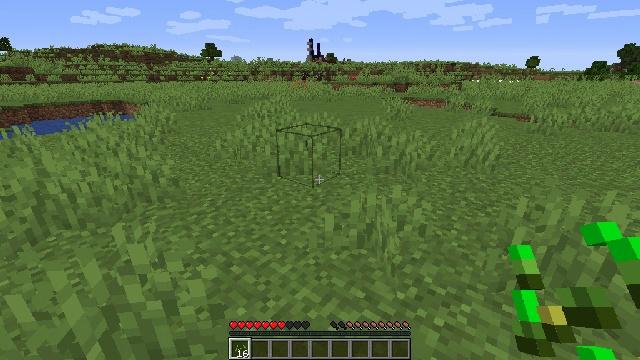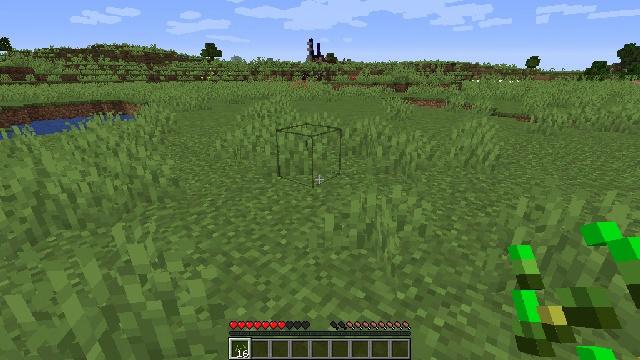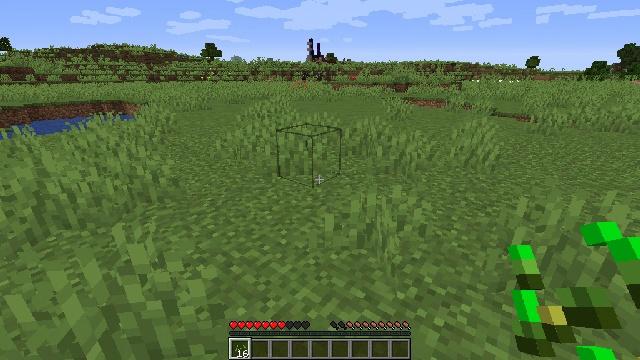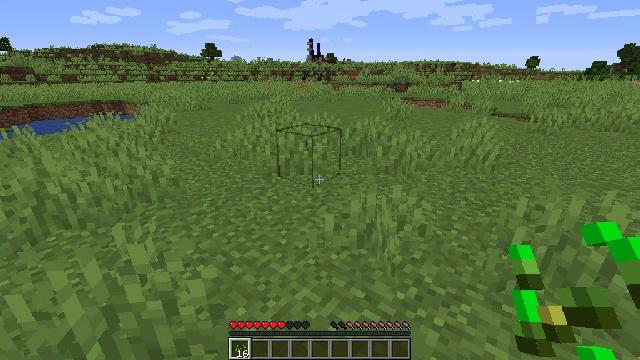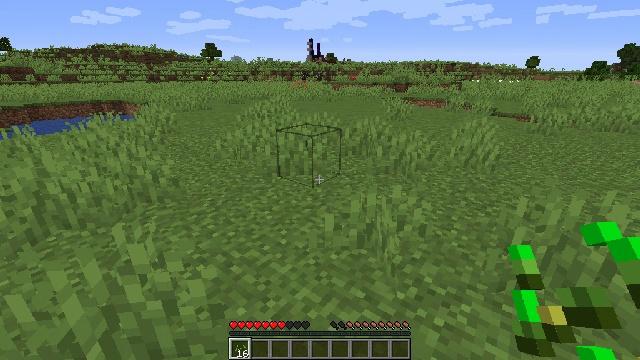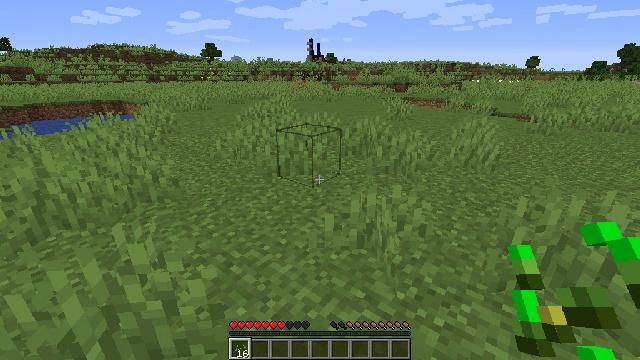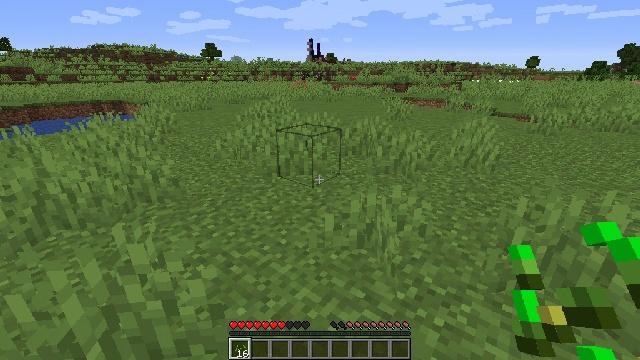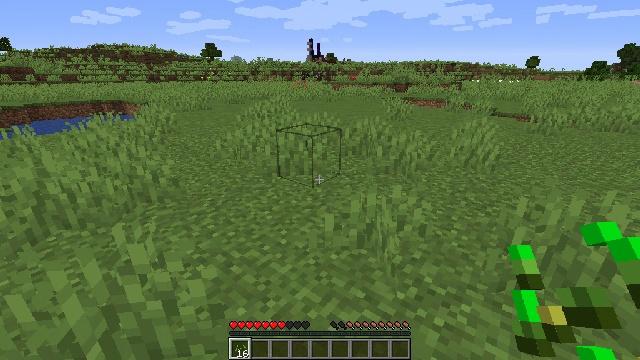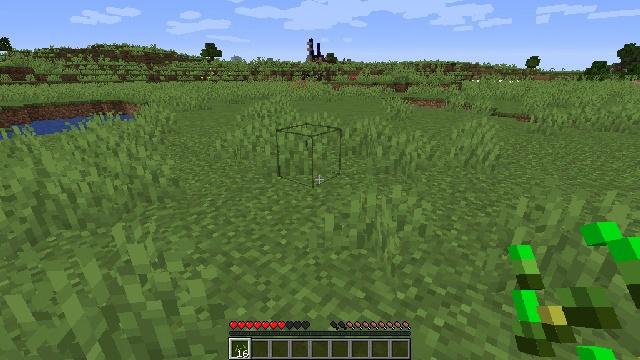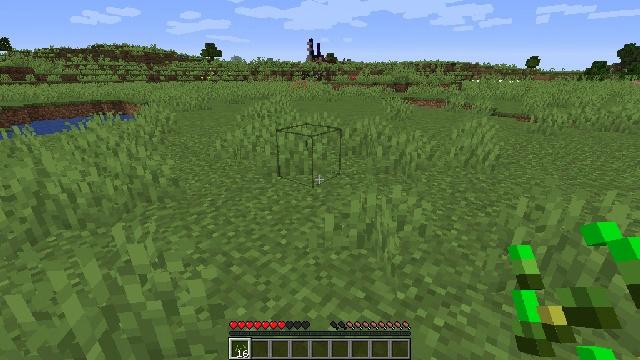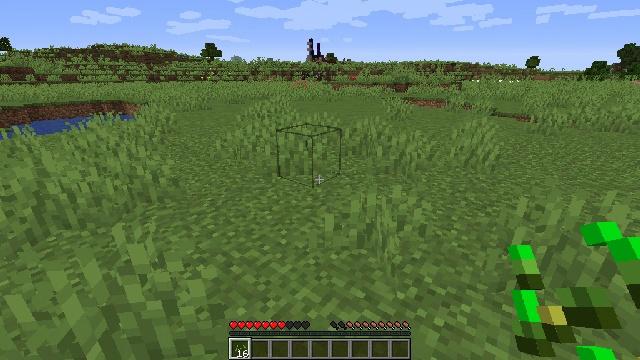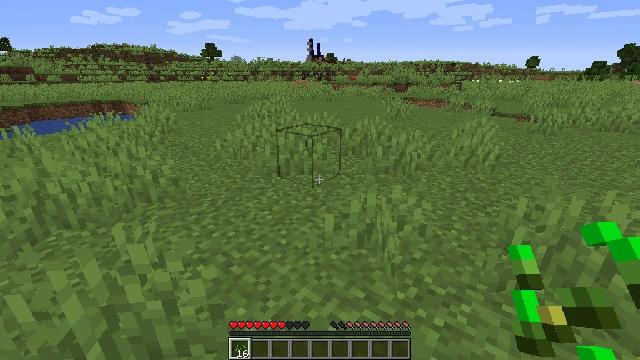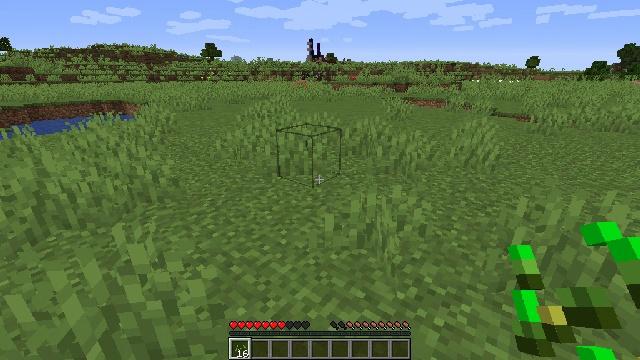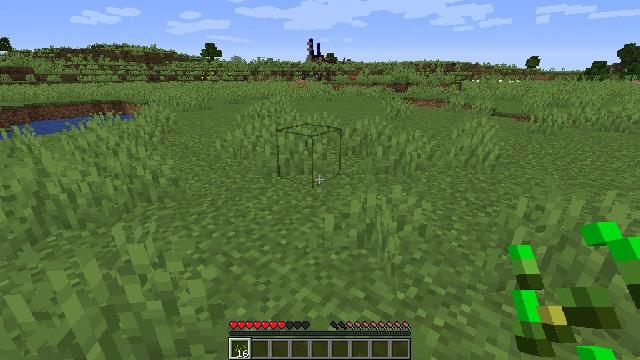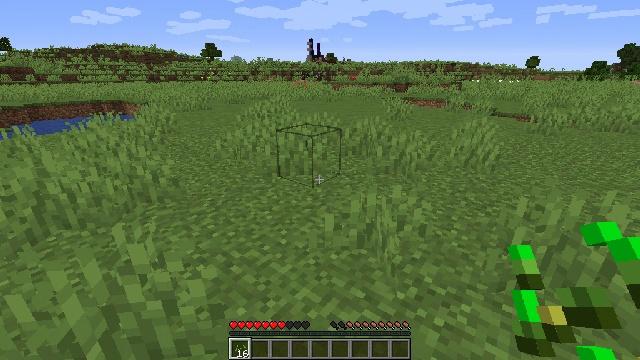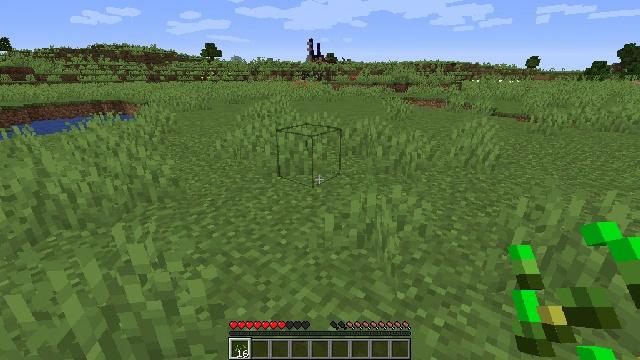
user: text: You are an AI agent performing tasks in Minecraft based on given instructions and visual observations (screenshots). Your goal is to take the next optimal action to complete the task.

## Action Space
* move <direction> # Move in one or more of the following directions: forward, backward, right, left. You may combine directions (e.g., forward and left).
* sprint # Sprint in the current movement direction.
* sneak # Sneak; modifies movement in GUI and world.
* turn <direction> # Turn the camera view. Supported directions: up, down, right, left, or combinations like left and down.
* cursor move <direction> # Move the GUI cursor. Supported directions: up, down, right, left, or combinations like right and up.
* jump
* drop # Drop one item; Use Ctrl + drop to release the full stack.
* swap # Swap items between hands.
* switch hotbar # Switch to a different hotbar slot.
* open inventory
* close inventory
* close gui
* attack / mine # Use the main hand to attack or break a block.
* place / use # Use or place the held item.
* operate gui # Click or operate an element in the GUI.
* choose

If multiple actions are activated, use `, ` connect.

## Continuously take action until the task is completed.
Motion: motion action
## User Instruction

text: Harvest grass block to clear the area.
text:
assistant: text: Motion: no_op
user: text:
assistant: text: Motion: no_op
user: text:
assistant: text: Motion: no_op
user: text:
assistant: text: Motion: no_op
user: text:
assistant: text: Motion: no_op
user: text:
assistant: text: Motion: no_op
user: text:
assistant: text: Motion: no_op
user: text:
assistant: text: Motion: no_op
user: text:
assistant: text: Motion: no_op
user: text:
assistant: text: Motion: no_op
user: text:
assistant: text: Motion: no_op
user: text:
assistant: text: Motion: no_op
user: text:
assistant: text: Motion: no_op
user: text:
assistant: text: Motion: no_op
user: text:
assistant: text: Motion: no_op
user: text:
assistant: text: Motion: no_op
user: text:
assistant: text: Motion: no_op
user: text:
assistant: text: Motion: no_op
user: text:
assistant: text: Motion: no_op
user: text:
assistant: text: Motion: no_op
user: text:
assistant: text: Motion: no_op
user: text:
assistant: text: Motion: no_op
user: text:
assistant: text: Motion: no_op
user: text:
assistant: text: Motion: no_op
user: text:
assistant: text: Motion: no_op
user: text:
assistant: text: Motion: no_op
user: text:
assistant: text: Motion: no_op
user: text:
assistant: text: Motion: no_op
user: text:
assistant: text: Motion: no_op
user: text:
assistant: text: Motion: no_op